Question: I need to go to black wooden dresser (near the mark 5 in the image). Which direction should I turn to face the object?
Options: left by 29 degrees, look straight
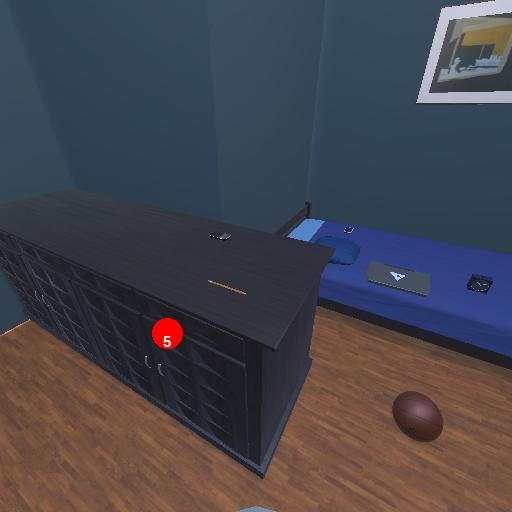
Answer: left by 29 degrees